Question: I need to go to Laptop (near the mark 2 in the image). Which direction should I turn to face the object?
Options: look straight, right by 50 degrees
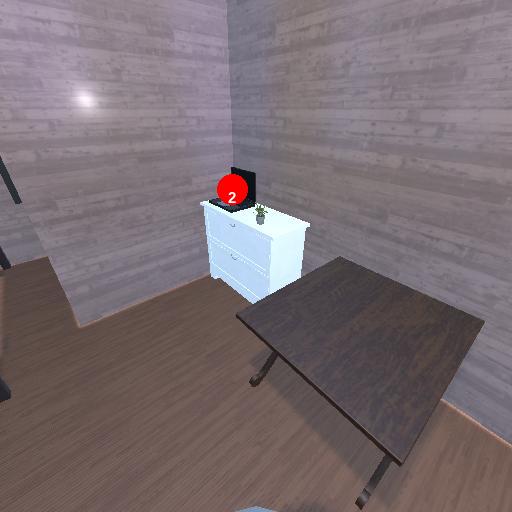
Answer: look straight